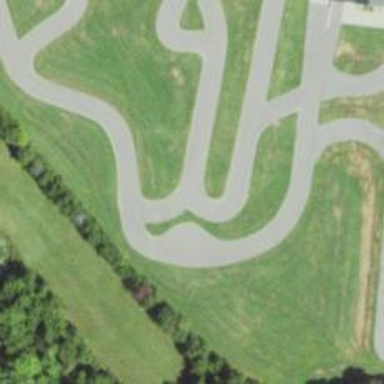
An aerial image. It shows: Motor sport raceway with asphalt surface.